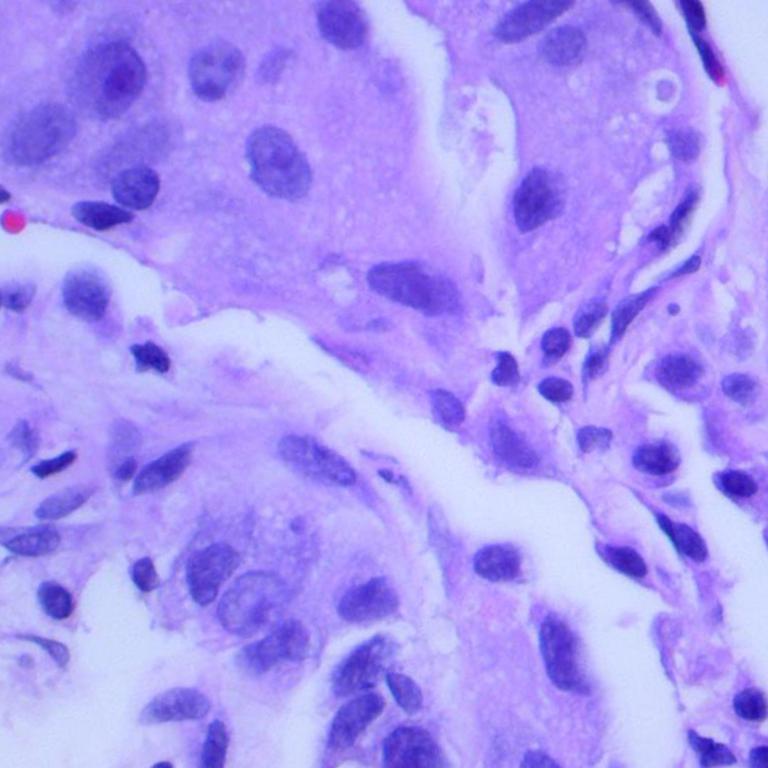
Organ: lung
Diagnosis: adenocarcinomas